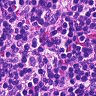
Metastatic tissue present: no